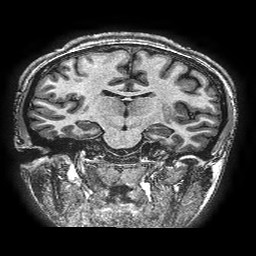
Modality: T1w
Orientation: sagittal
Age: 17
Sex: female
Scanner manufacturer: ge
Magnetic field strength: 3 T
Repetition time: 0.00766 s
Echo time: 0.003476 s